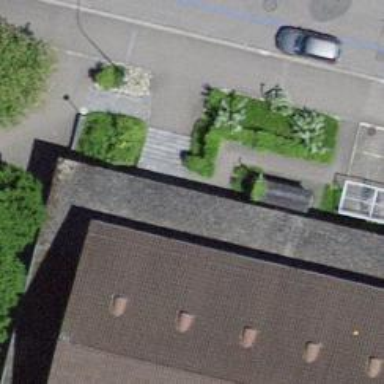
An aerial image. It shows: Set of concrete steps.